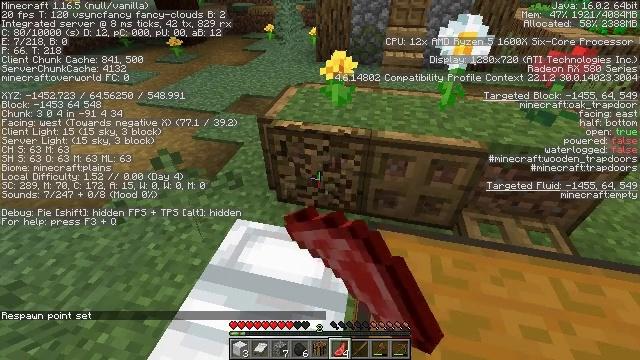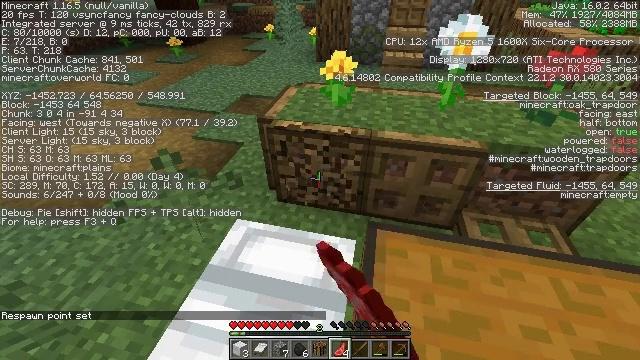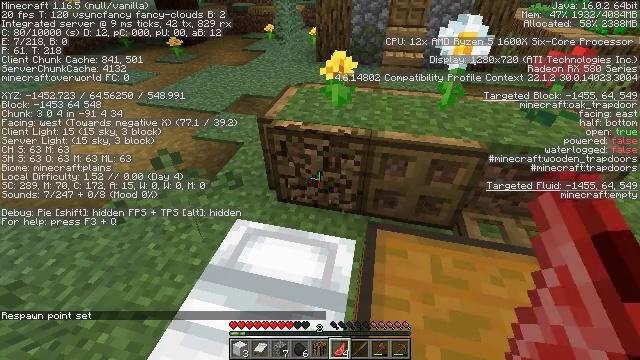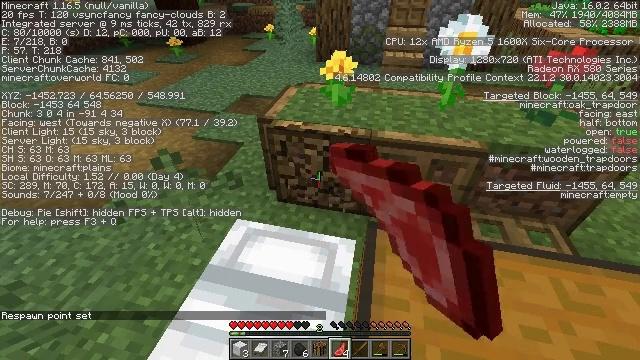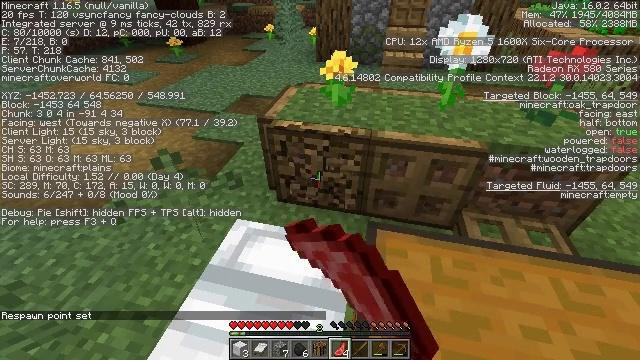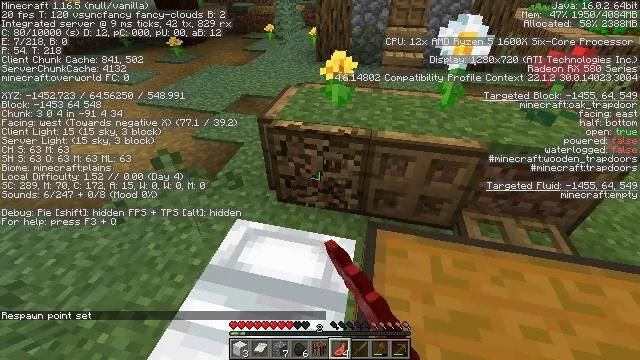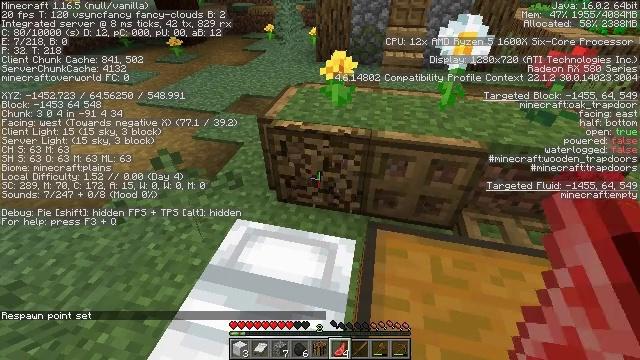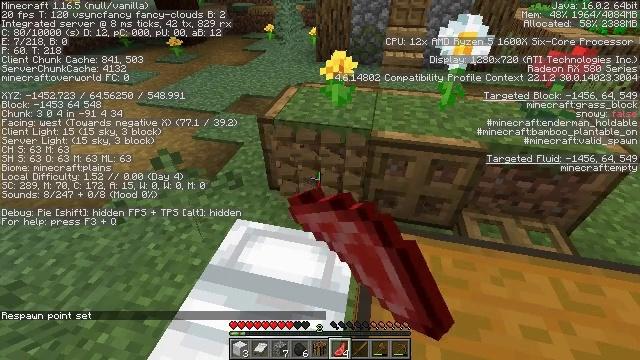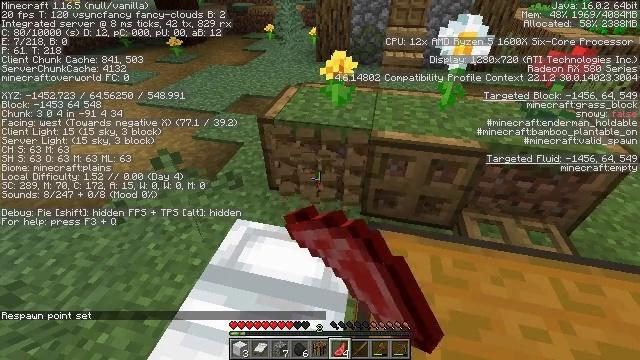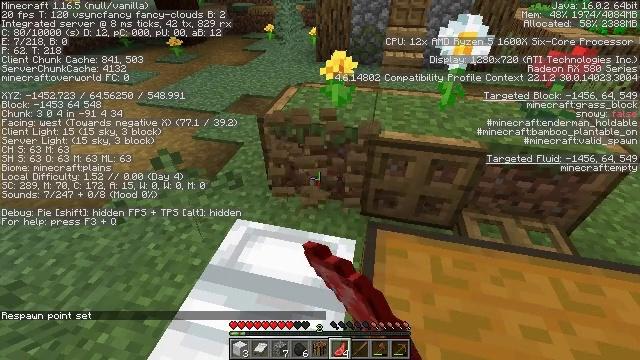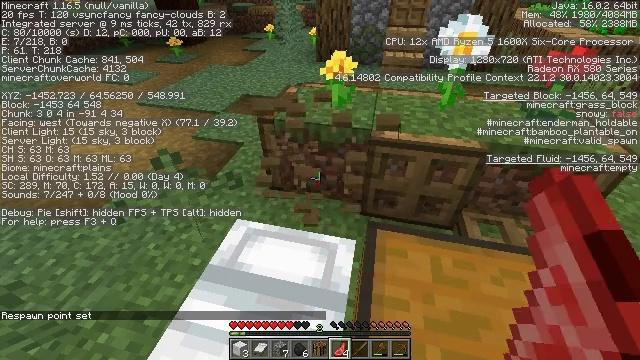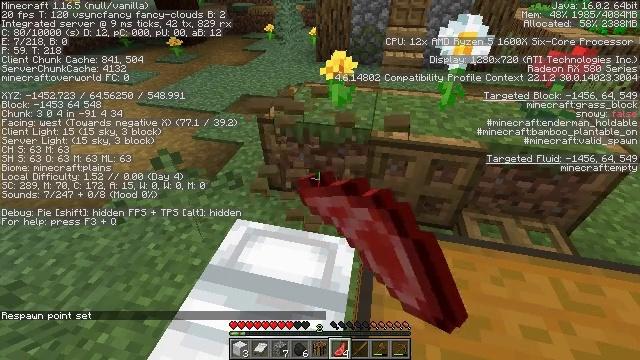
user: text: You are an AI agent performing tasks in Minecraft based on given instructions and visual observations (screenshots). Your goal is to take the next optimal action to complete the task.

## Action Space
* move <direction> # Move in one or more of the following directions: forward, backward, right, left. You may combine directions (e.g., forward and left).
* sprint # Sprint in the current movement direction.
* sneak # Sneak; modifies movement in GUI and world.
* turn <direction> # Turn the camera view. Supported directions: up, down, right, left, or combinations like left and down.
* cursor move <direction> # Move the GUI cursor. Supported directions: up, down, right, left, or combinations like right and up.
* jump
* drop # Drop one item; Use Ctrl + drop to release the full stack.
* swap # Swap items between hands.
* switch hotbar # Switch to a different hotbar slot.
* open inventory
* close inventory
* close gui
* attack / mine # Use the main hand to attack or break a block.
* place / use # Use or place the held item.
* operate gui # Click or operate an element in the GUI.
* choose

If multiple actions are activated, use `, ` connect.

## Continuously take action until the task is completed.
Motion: motion action
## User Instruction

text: Get the oak trapdoor back into your inventory.
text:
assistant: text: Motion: attack / mine
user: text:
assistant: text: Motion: attack / mine
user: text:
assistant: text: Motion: attack / mine
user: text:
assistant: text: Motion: attack / mine
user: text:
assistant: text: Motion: attack / mine
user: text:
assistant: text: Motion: attack / mine
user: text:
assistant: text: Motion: attack / mine
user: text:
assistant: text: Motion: attack / mine
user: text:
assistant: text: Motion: attack / mine
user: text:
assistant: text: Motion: attack / mine
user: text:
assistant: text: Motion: attack / mine
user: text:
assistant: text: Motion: attack / mine